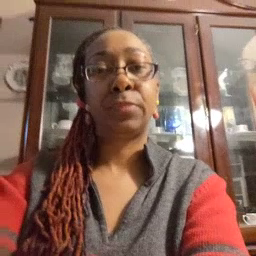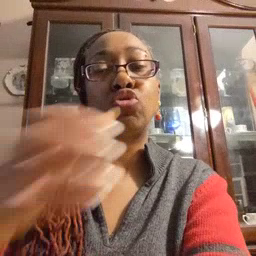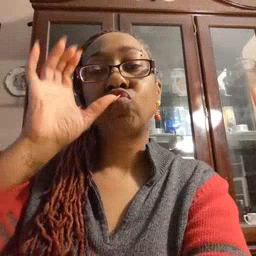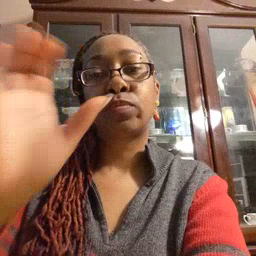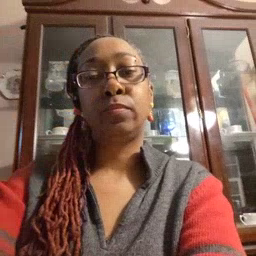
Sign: drink